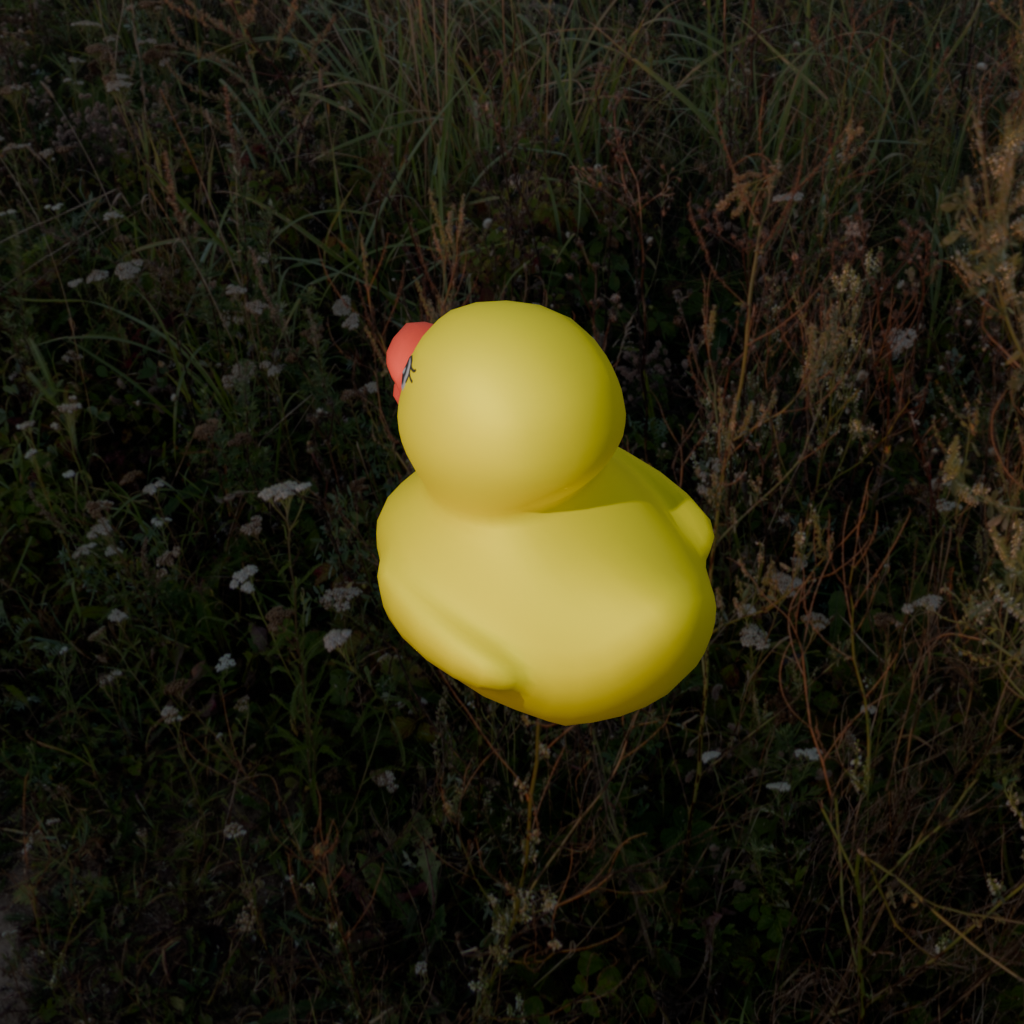
an image of a yellow rubber duck seen from <back_left> in a meadow at dawn with paths through the vegetation.